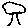
Label: tree